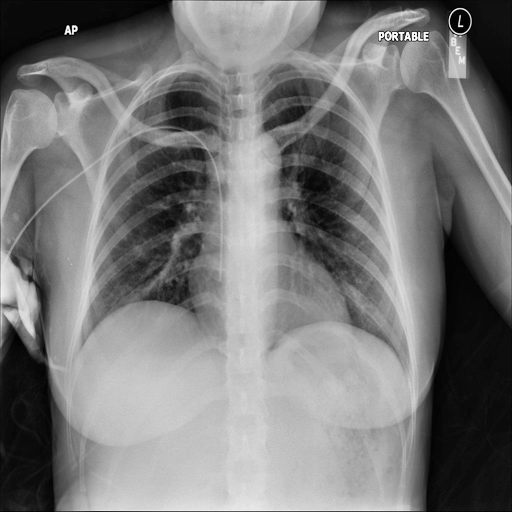
Finding: NORMAL